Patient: sex M, age 75
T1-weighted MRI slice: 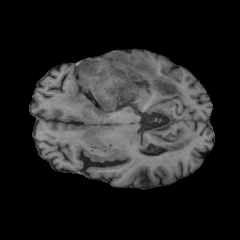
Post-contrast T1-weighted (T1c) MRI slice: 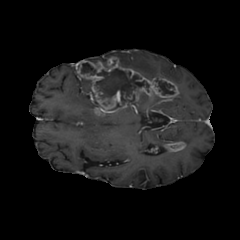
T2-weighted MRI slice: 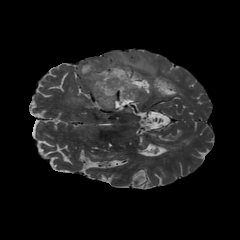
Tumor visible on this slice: yes
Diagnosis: Glioblastoma, IDH-wildtype
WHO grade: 4